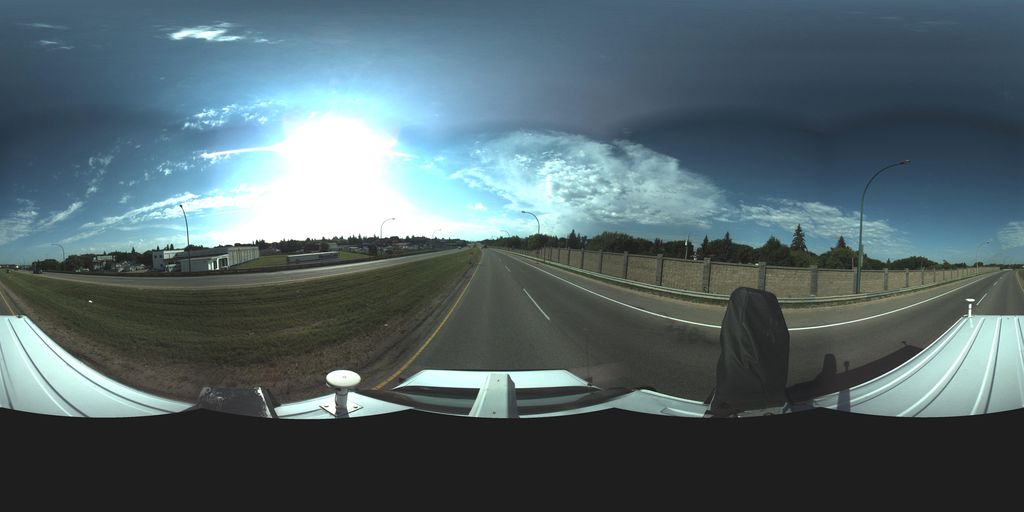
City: saskatoon